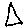
Label: triangle